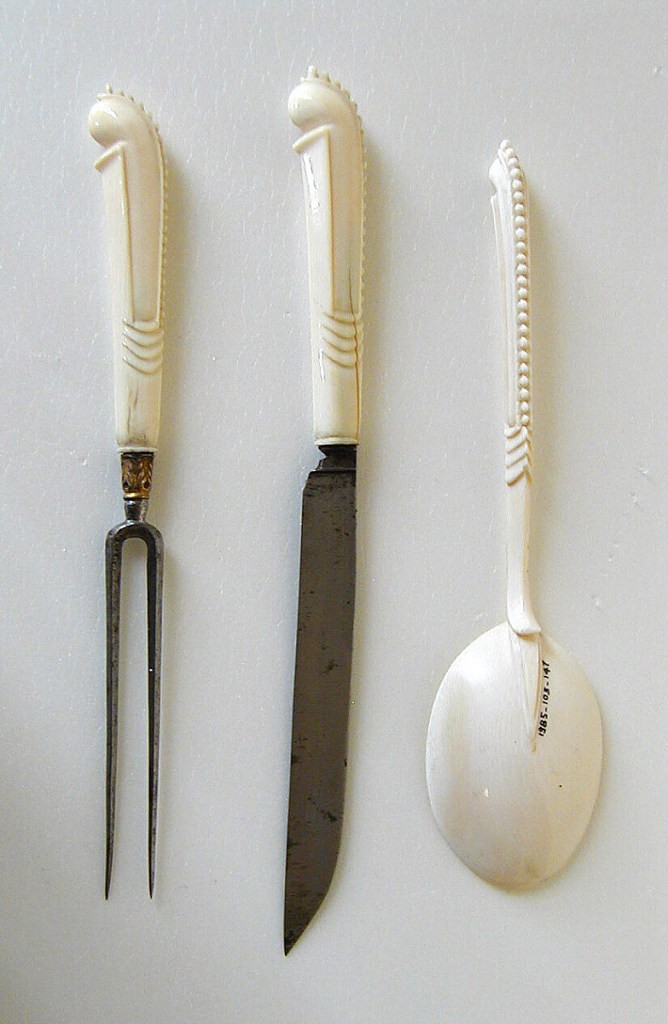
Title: Fork from an Ivory Cutlery Set
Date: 1680–1700
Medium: gold plated, steel, ivory
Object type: fork
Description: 1985-103-146/148: Two long straight tines, curved shoulders, neck wi...;     1985-103-146: Fork with two long straight tines, curved shoulder...;     1985-103-147: Spoon with oval bowl and rat-tail reverse. Pistol-...;     1985-103-148: Knife with blade with straight lower edge, upper e...